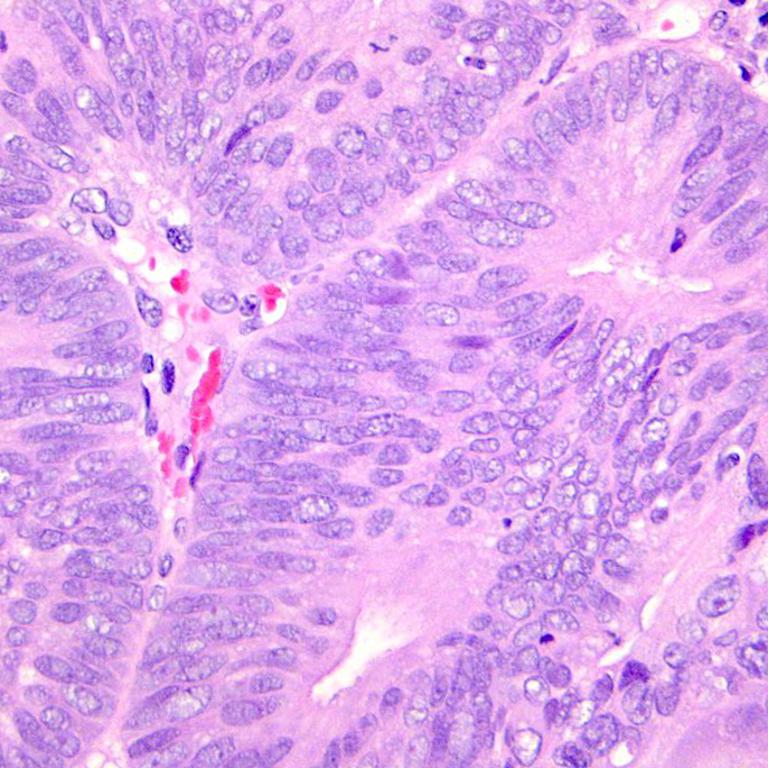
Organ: colon
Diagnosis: adenocarcinomas